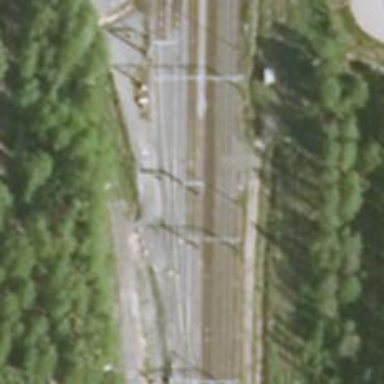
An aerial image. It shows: Railway signal.